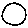
Label: circle